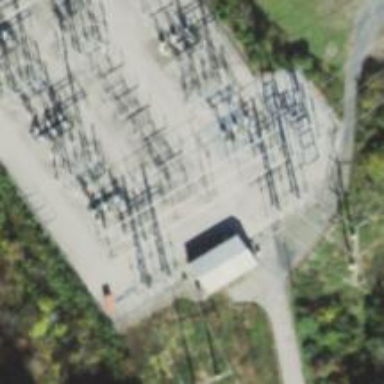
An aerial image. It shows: Switch used for power control.